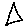
Label: triangle